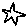
Label: star